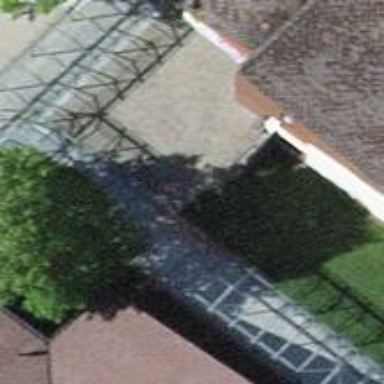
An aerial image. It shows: View of roof of building.